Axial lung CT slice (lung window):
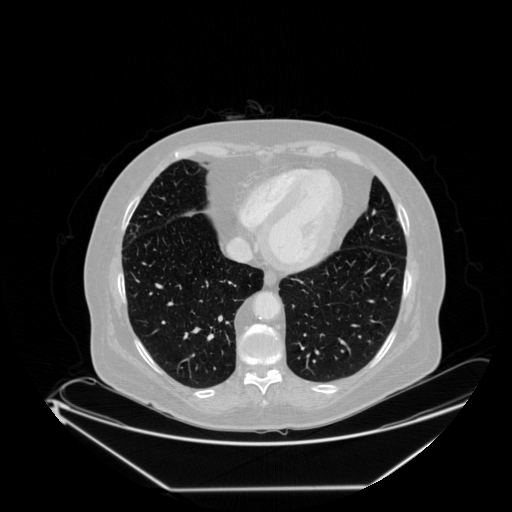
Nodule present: no